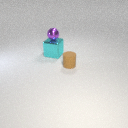
small purple metal sphere above large cyan metal cube